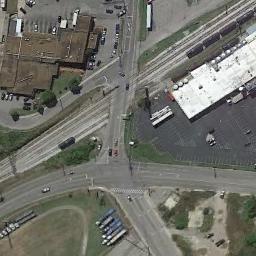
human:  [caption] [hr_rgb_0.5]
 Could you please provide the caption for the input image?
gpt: There are several moving vehicles on the road at the intersection, There are many buildings and some trees around the intersection, And many cars are parked in the open space beside the intersection .

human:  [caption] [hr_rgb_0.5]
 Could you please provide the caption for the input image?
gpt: There are cars at the intersection in all directions .

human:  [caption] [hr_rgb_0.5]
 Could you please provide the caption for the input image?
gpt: There are many cars in the open space near the intersection .

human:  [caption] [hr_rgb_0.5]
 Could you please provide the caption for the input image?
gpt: An intersection with normal traffic is between some buildings and green areas .

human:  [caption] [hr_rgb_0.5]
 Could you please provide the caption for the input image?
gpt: An intersection beside a white building and a green lawn .